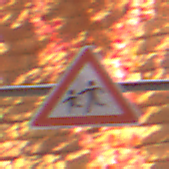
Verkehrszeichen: KinderRechts
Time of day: MorningAfternoon
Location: Outdoor (Urban)
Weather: Clear
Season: NotSpecified
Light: Natural